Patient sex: M
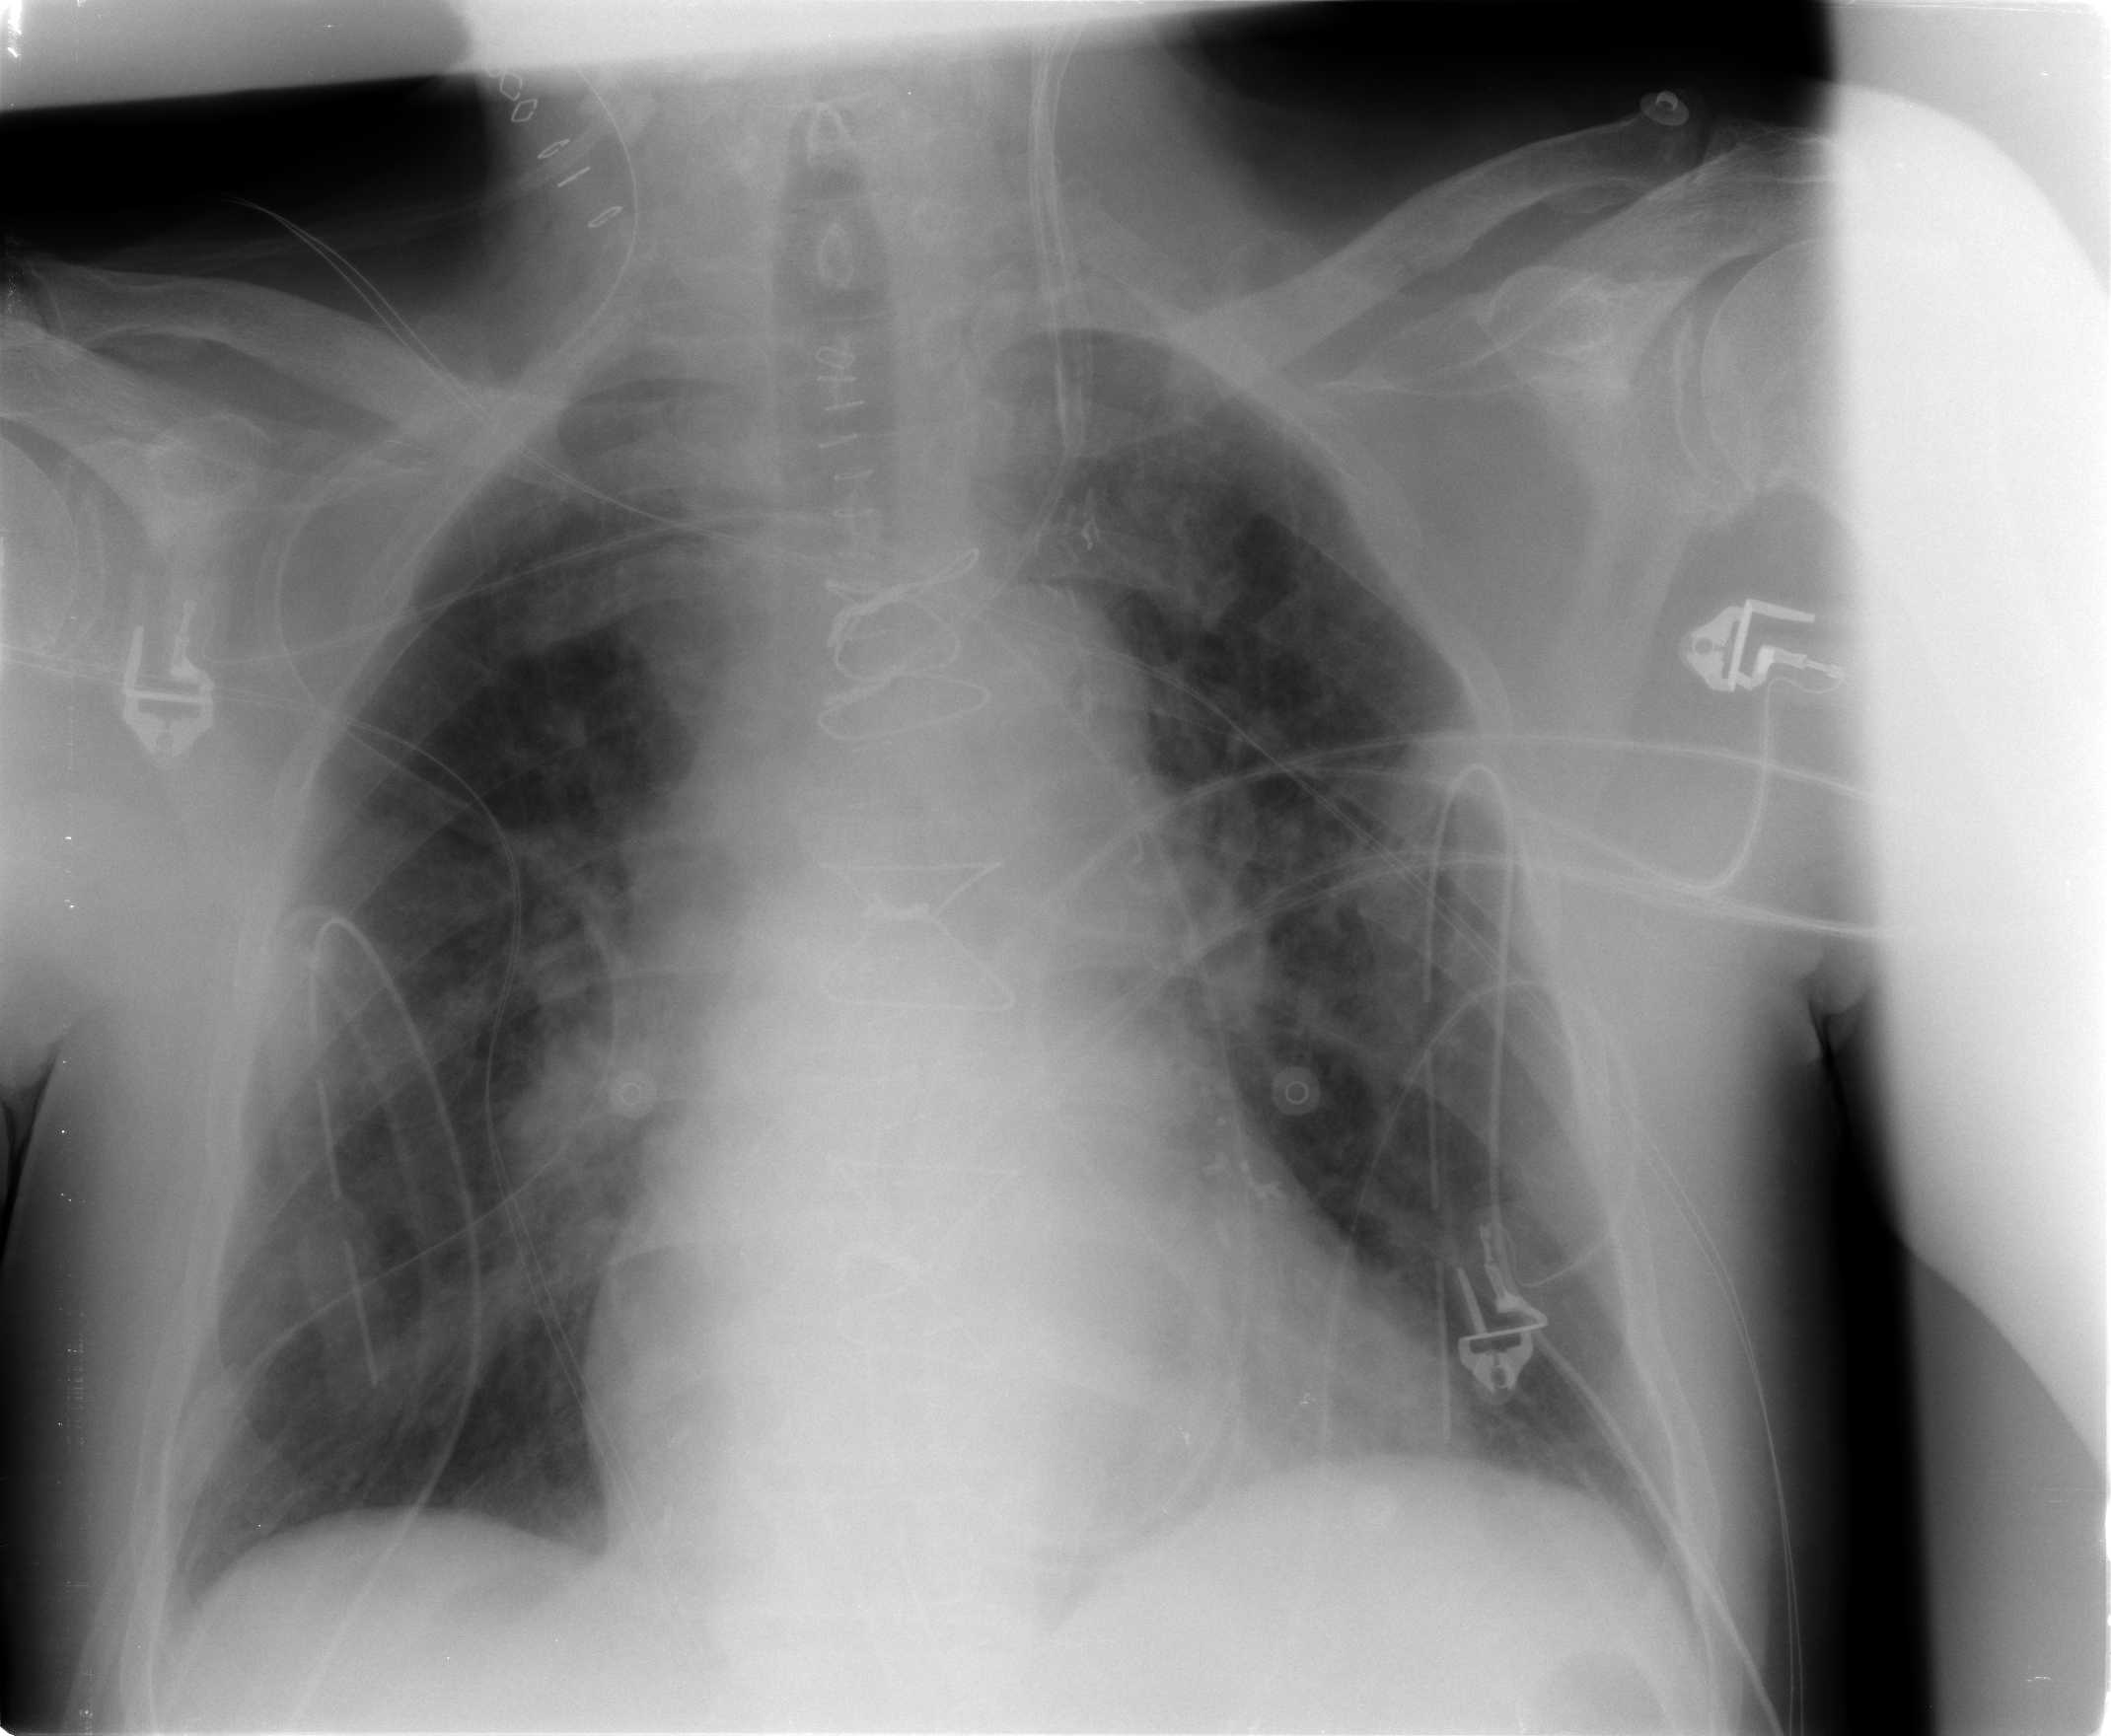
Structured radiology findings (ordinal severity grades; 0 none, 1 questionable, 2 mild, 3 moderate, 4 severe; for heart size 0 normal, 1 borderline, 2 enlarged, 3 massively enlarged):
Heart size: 1
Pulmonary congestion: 2
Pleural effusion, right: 0
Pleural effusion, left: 0
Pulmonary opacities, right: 2
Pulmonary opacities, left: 2
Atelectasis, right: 0
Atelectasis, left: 0